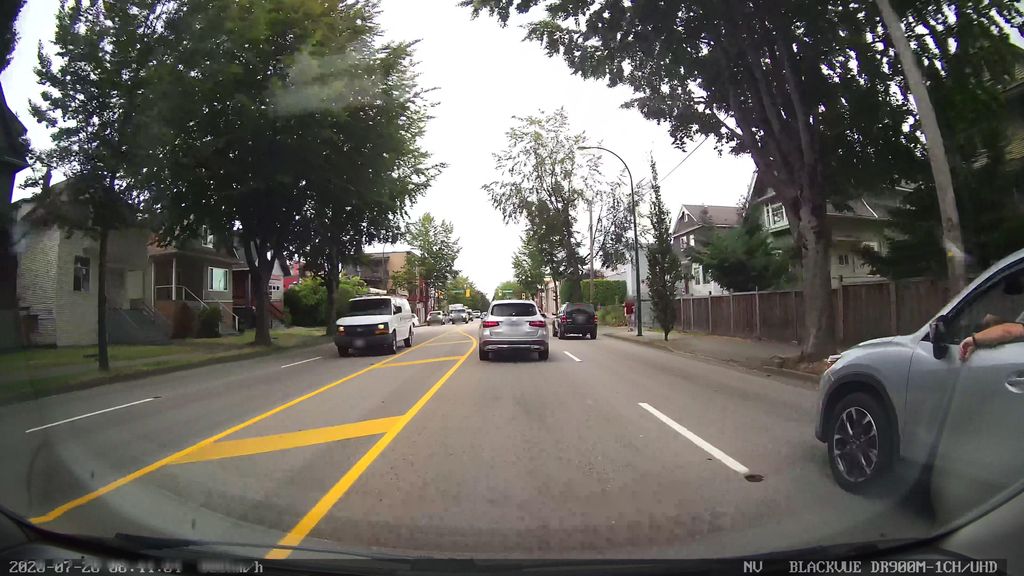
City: vancouver